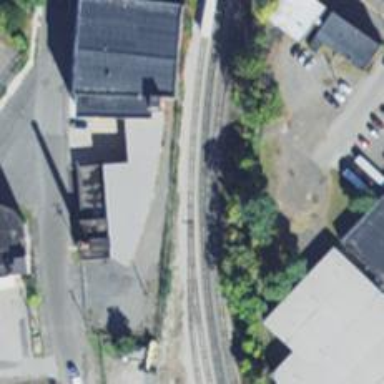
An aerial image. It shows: Railway siding with rails.